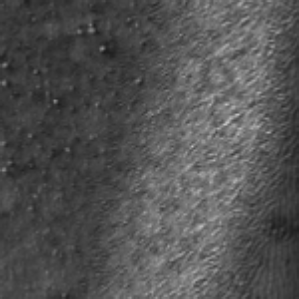
Label: frost